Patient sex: M
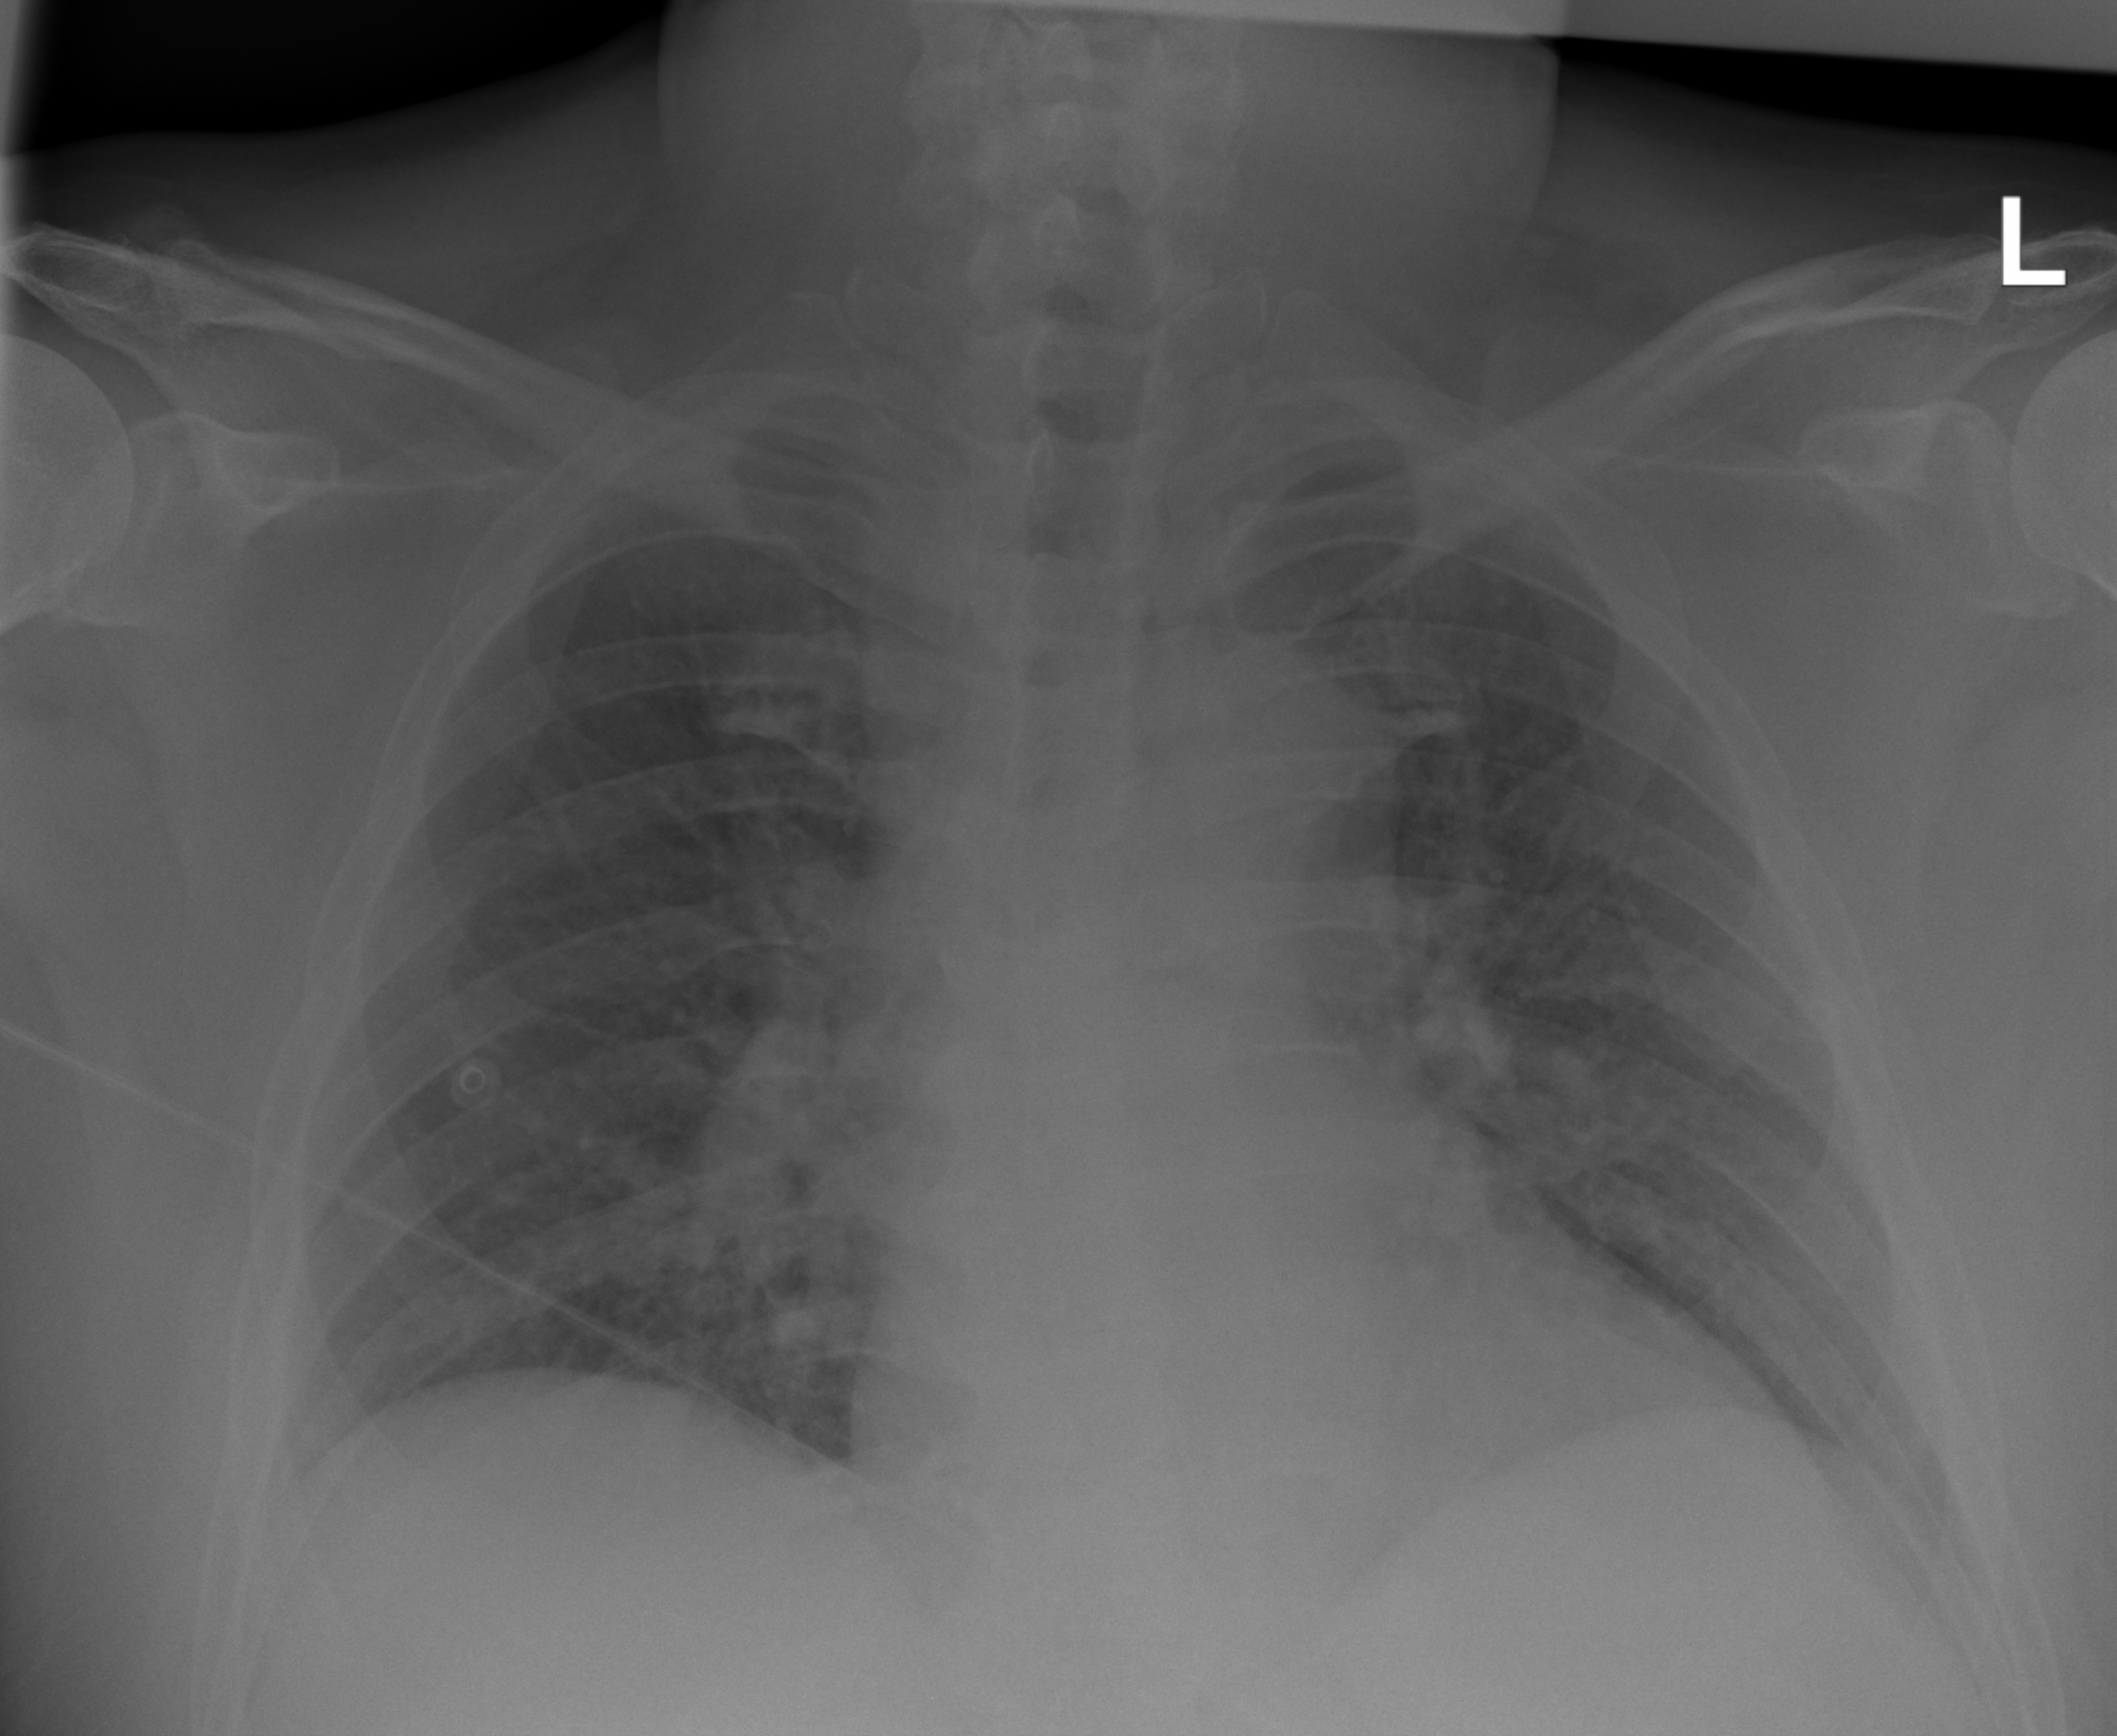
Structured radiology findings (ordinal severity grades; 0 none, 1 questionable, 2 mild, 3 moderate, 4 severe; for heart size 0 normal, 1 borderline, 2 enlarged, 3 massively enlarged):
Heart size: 2
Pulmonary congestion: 3
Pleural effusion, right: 0
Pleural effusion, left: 0
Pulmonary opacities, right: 0
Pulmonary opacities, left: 0
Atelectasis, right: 0
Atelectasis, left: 0